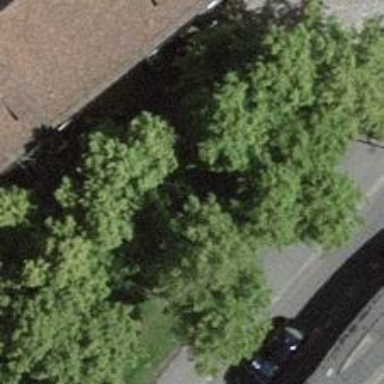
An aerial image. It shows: Footway made of unhewn cobblestone.